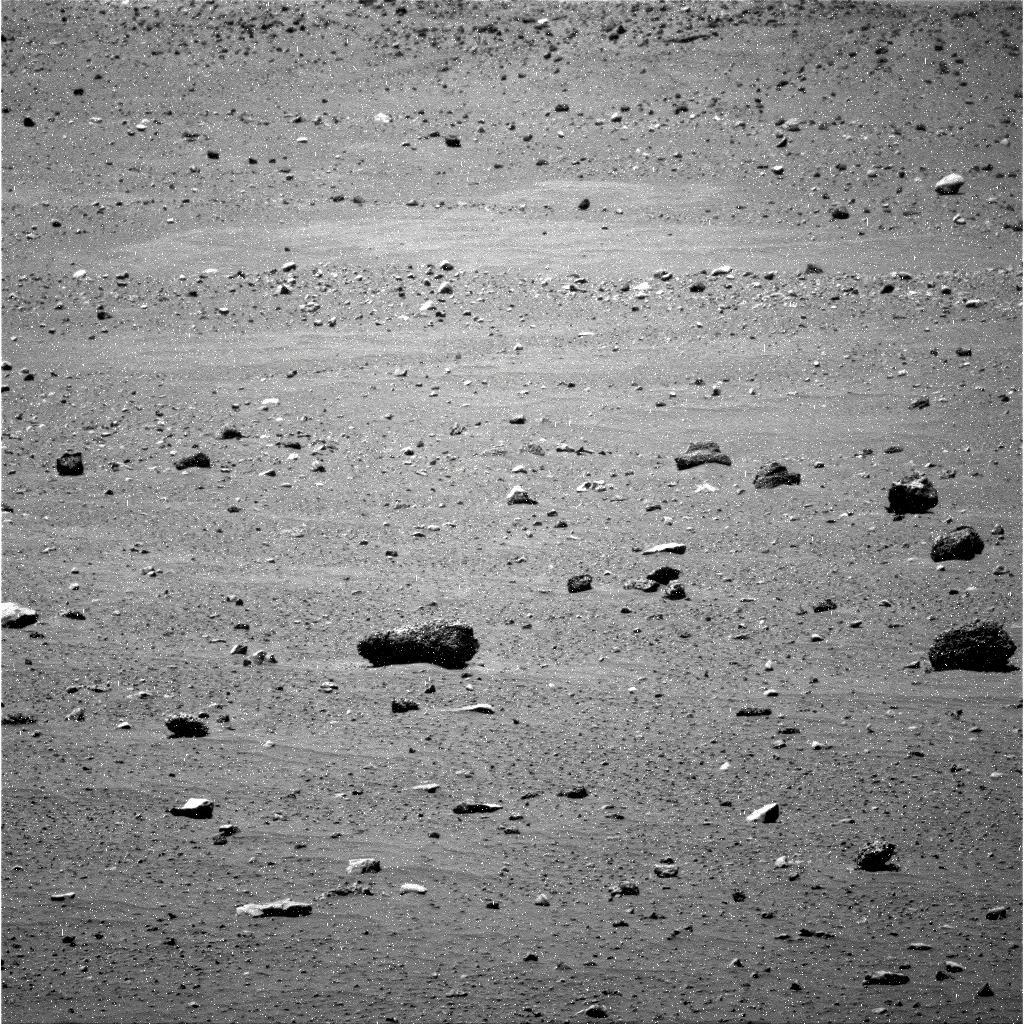
Terrain classes present: Gravel / Sand / Soil, Rock